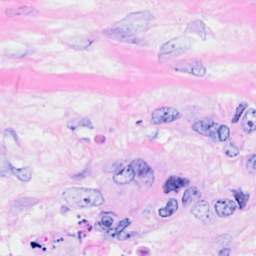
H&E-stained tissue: Breast